Aerial crown-view tile of a tropical tree (Barro Colorado Island, Panama), acquired 20241216:
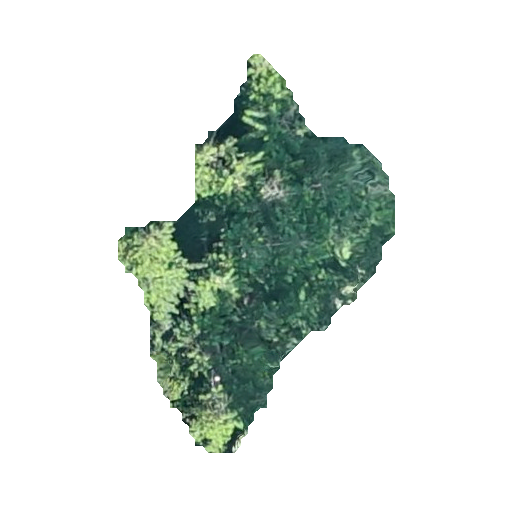
Species: Virola surinamensis
GBIF accepted scientific name: Virola surinamensis
Crown area: 82.546 m²